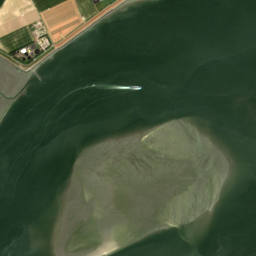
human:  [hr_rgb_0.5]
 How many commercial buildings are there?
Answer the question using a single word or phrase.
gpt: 1

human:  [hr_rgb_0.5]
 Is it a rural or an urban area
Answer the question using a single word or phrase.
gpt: rural

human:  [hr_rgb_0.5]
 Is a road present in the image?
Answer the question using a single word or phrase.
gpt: yes

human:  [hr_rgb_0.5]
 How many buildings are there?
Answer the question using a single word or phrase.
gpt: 19

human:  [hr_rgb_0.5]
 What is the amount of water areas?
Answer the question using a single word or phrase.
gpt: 7

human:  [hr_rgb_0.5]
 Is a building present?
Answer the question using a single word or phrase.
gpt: yes

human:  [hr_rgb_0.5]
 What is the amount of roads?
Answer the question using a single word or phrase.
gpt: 34

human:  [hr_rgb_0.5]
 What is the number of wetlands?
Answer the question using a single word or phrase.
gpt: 6

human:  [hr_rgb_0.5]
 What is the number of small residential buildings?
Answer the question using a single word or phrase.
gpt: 17

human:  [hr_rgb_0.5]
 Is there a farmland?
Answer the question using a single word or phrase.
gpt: yes

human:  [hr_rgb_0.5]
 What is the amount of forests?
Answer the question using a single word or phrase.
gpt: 5

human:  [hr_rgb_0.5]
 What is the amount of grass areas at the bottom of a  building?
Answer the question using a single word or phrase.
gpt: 14

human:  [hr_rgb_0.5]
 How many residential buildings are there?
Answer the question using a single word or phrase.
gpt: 17

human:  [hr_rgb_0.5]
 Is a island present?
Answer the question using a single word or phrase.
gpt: yes

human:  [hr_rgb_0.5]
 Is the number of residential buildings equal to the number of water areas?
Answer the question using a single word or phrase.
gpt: no

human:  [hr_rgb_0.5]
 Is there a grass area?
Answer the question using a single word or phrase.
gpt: yes

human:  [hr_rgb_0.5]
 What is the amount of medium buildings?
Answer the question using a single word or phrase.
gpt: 1

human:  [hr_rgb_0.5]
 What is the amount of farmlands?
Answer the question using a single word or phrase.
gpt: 7

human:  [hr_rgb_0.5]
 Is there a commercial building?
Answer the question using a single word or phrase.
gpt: yes

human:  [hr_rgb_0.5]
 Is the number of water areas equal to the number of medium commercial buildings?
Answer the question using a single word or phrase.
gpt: no

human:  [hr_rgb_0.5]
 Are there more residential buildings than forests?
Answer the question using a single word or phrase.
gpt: yes

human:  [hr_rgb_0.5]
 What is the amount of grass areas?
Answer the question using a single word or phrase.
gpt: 17

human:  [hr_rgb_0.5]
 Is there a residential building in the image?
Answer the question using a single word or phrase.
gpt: yes

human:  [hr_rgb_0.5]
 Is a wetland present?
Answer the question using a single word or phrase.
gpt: yes

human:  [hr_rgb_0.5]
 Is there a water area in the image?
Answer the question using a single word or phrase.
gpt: yes

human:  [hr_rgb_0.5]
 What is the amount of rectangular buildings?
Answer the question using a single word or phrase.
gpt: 15

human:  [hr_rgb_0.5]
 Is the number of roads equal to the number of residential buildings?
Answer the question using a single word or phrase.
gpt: no

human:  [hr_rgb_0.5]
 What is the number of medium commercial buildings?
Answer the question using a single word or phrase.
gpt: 1

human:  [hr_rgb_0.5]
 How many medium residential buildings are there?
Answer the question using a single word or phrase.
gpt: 0

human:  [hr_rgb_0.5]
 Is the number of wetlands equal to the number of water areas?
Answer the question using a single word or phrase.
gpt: no

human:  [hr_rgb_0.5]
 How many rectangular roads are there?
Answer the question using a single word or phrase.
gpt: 0

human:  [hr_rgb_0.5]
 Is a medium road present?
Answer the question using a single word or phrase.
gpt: no

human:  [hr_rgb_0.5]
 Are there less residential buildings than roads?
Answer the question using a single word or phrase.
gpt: yes

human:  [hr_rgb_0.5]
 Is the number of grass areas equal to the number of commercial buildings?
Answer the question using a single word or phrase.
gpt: no

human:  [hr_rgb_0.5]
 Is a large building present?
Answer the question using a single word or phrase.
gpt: yes

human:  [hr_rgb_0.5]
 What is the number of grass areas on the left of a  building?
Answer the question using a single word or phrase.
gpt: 13

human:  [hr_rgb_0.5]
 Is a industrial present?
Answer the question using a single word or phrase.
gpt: yes

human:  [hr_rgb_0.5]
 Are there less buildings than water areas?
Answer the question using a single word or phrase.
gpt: no

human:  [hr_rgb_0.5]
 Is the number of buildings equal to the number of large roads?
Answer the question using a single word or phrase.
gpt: no

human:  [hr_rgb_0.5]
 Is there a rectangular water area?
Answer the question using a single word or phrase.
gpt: yes

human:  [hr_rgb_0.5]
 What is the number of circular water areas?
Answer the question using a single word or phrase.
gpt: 5

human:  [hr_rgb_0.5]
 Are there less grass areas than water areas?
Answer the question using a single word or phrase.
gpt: no

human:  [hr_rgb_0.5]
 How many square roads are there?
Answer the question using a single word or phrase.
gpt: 0

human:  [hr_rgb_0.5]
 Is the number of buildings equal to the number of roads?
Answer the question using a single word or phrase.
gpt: no

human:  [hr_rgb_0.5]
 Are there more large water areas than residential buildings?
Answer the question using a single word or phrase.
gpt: no

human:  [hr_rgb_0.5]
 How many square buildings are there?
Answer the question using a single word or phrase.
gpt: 7

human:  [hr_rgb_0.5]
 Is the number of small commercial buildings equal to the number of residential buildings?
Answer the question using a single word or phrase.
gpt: no

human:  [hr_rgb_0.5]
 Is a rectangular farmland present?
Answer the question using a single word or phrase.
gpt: no

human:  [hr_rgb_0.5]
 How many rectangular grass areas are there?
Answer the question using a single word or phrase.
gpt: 1

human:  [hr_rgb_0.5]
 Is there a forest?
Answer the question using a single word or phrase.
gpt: yes

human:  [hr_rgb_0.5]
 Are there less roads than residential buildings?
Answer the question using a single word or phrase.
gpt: no

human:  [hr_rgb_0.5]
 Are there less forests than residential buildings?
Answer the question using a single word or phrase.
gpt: yes

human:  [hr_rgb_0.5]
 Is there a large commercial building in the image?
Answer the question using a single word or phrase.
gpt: no

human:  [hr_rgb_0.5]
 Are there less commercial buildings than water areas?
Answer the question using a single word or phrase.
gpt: yes

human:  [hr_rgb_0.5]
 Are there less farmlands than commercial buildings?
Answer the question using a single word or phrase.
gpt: no

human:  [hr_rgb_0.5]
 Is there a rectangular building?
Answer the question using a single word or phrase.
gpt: yes

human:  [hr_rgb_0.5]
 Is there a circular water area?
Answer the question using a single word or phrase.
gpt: yes

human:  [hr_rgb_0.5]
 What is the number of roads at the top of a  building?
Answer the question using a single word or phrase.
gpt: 22

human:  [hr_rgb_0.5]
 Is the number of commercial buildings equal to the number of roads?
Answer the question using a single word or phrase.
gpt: no

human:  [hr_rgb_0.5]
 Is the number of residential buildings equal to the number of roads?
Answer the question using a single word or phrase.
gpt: no

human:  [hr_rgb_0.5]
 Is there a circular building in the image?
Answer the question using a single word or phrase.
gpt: yes

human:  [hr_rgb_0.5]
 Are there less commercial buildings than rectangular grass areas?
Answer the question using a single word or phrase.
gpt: no

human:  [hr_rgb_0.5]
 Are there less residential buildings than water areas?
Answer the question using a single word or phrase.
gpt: no

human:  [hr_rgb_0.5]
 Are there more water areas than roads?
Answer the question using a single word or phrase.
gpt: no